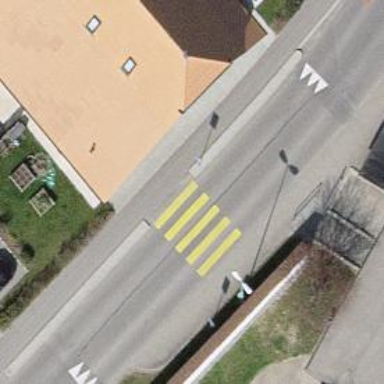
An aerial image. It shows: Uncontrolled crossing with zebra marking and hump for traffic calming.